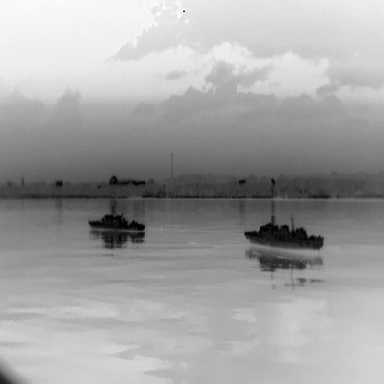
There are two warships in the infrared image.